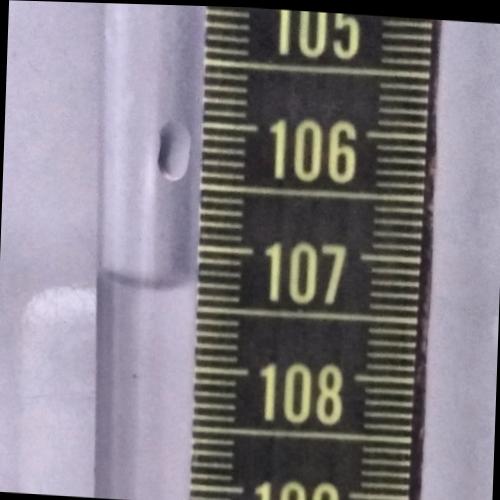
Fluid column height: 107.3 cm